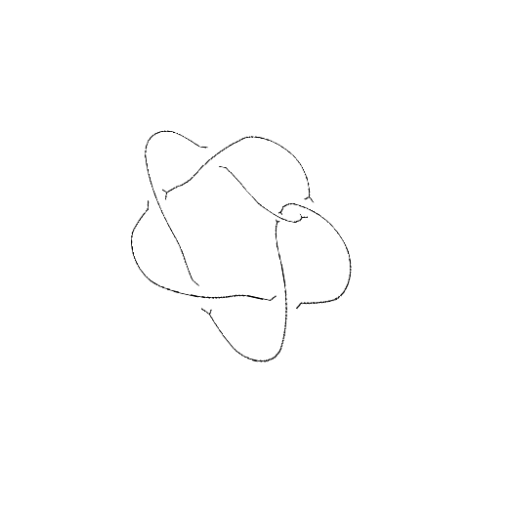
Crossing number: 6